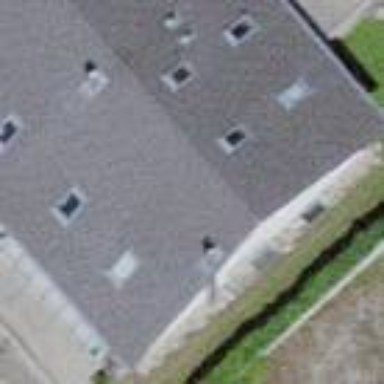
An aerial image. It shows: Terrace building.